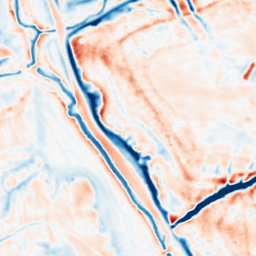
Category: multiscale
Decomposition family: dog_multiscale
Decomposition parameters: sigma_ratio: 1.4
n_scales: 5
base_sigma: 1
Upsampling method: bicubic_16x
Upsampling parameters: scale: 16
Upsampling scale: 16